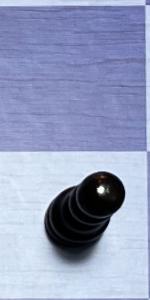
Label: Pawn_Black